Question: I have created a very simple twitter bot using 'node.js' & 'nTwitter'.
It searches for a 'certain word' & replies the user with a random quote. I have managed to do everything right. The code runs & streams perfectly.
But there's a huge drawback. When the bot replies to a tweet, on Twitter it doesn't show it as a conversation.
What it does is just tweet the person who tweeted the 'certain word'. As shown in the snap below although it replied to the user, it's not a conversation & the user has NOT deleted his tweet.
Here's a pic of what I'm talking about:

And here's my code. The tokens are handled with auth.js
'''
var ntwitter = require('ntwitter');
var auth = require('../auth');
var bot = new ntwitter(auth);
var callback = function handleError(error) {
if (error) {
console.error('response status:', error.statusCode);
console.error('data:', error.data);
}
};
function startStreaming() {
bot.stream('statuses/filter', { track: 'certain word' }, function(stream) {
console.log('Listening for Tweets...');
stream.on('data', function(tweet) {
if (tweet.text.match(/certain\sword/)) {
bot.updateStatus('@' + tweet.user.screen_name + ' True that' ,
tweet.user.screen_name , callback);
}
});
});
}
startStreaming();
'''
I guess the issue is with 'bot.updateStatus()'.
Please help me out. Thanks in advance.
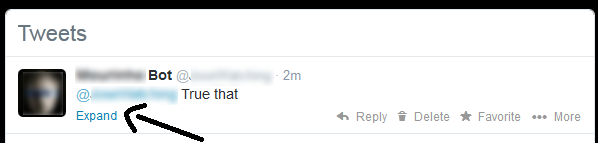
Answer: You would have to add a parameter in_reply_to_status_id to your request (which is the status id of user's tweet you are replying to. Ref: <URL>
Here's an example.
'''
function startStreaming() {
bot.stream('statuses/filter', { track: 'certain word' }, function(stream) {
console.log('Listening for Tweets...');
stream.on('data', function(tweet) {
if (tweet.text.match('certain word')) {
bot.updateStatus('@' + tweet.user.screen_name + ' True that' ,
{in_reply_to_status_id: tweet.id_str}, callback);
}
});
});
}
startStreaming();
'''